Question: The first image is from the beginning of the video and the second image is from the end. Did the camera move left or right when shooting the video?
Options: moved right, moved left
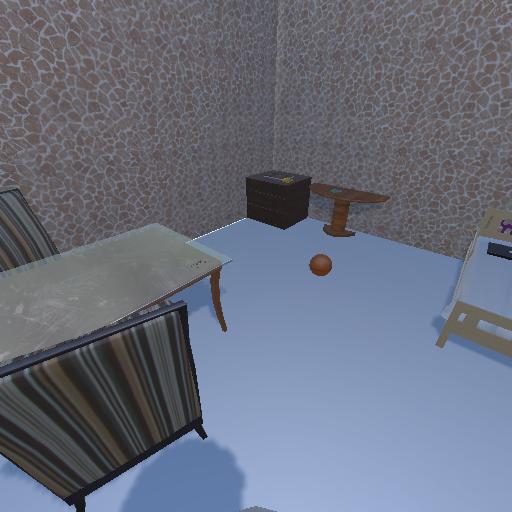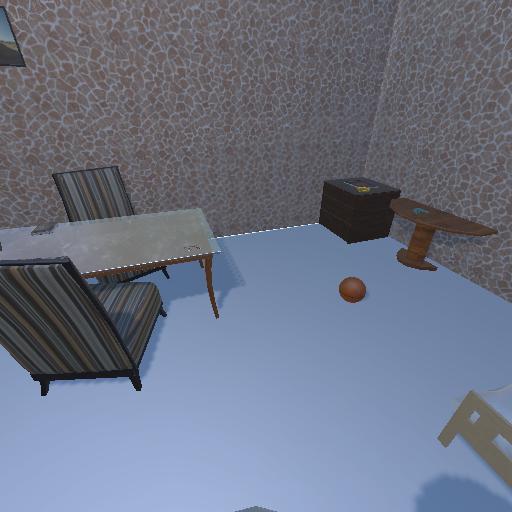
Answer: moved right